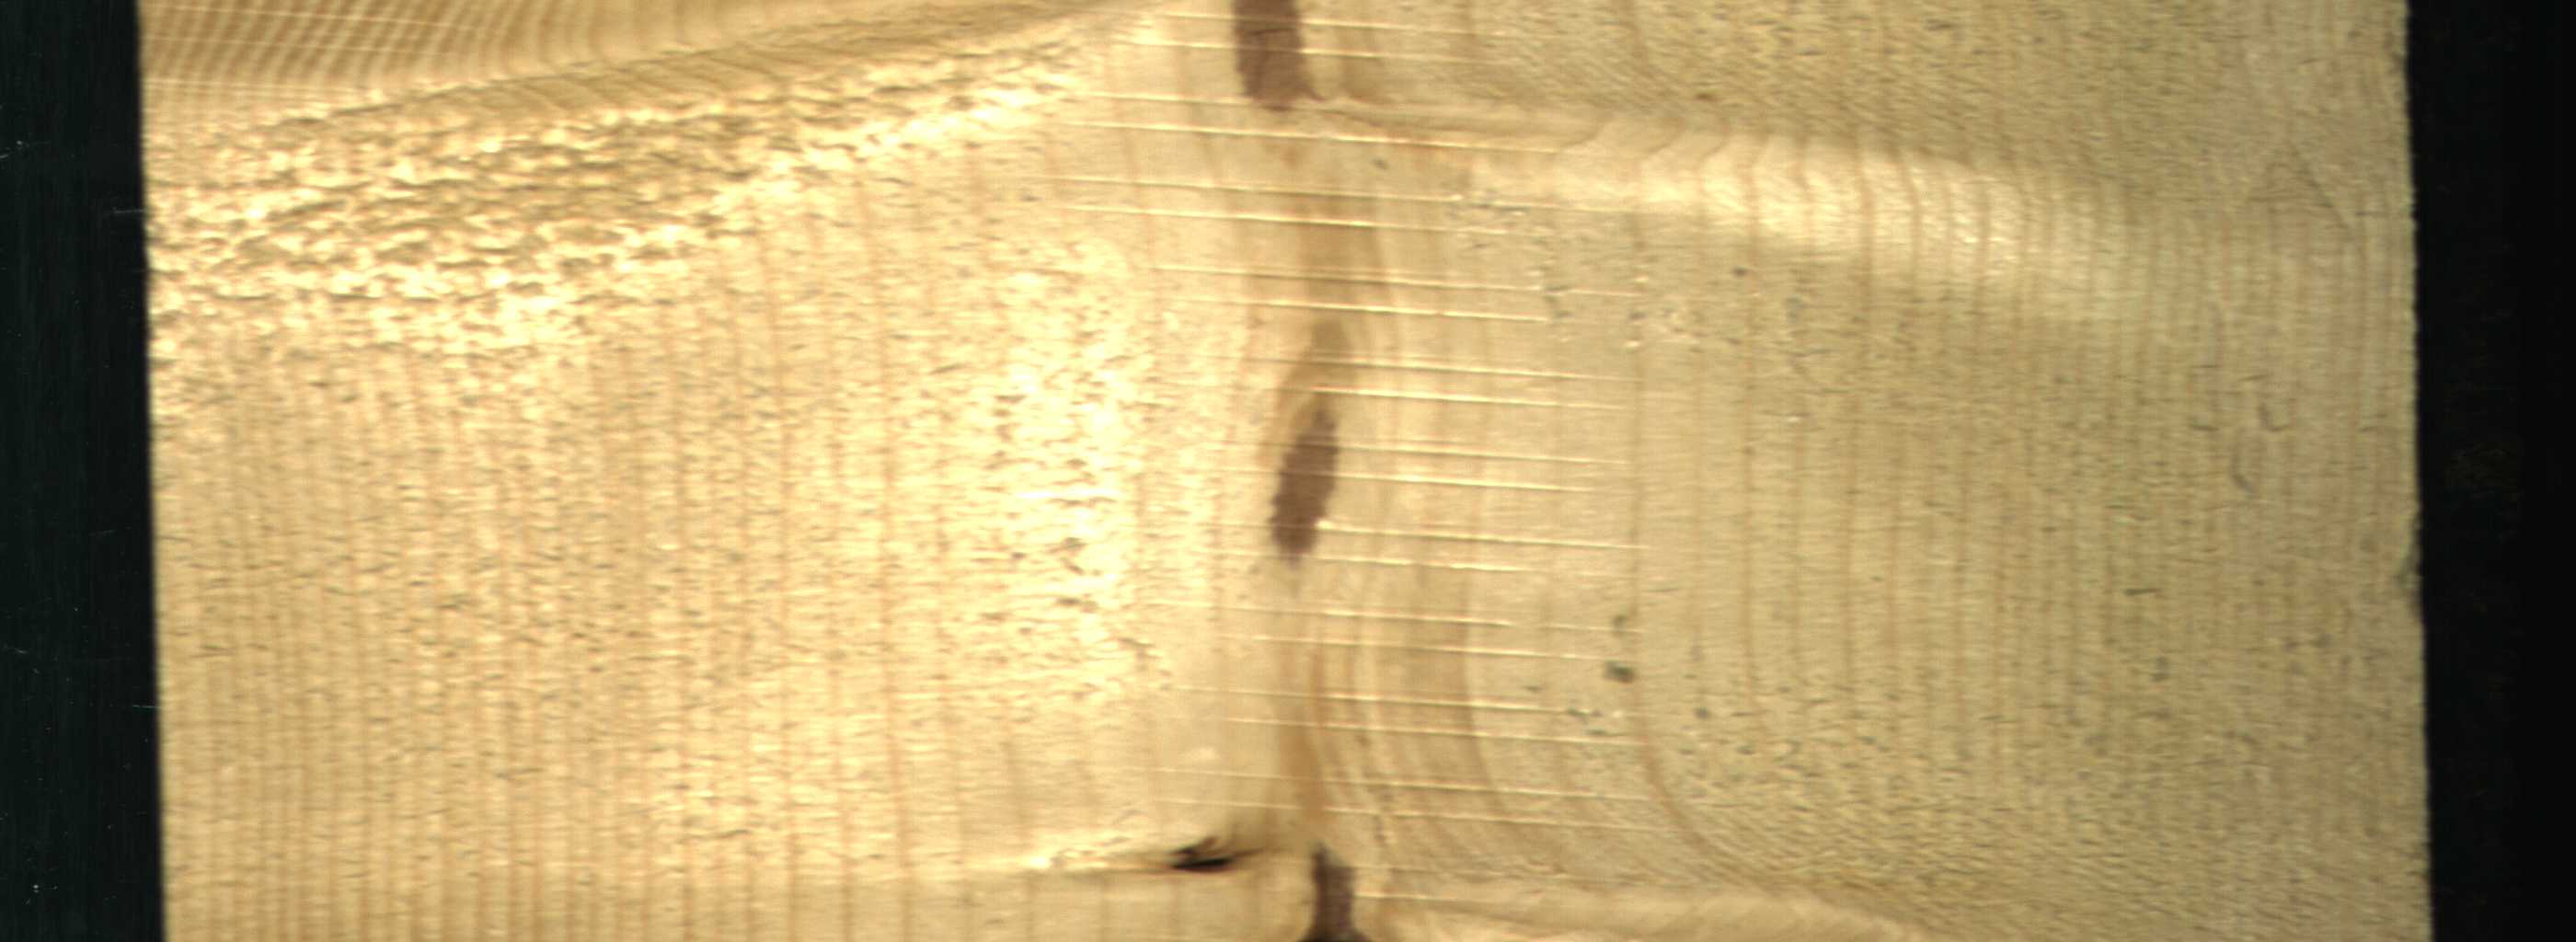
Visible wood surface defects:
Marrow
Marrow
Marrow
Dead_Knot